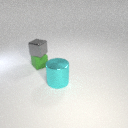
small gray metal cube above small green rubber cube